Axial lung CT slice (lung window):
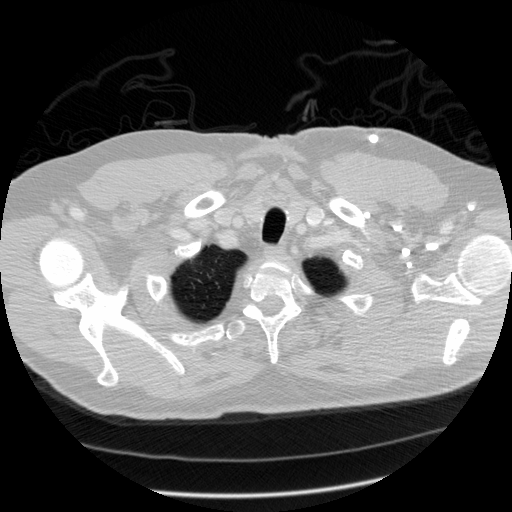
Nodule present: no